【题型】解答题　【知识点】解析几何　【难度】easy
足球教练带领运动员对“带球射门”进行专项训练.如图，教练员指导运动员沿着与边路$DC$平行的路线带球并起脚射门，教练员强调要在路线上的相应位置$P$处起脚射门进球的可能性最佳（即点$P$对球门$AB$所张的角$\angle APB$最大），假如每条虚线都表示在规定的区域$BCDE$内为运动员预设的带球路线，而每条路线上都有一个最佳起脚射门点$P$，为了研究方便，如图建立坐标系，设$A(-1,0)$、$B(1,0)$，$P$在$x$轴的上方.

\noindent (1)若$\angle APB = \dfrac{\pi}{6}$，求此时$\triangle ABP$的外接圆的圆心坐标\\
\noindent (2)过点$P$作$x$轴的垂线，垂足为$H$，若$H(4,0)$，求当$\angle APB$最大时，点$P$的坐标
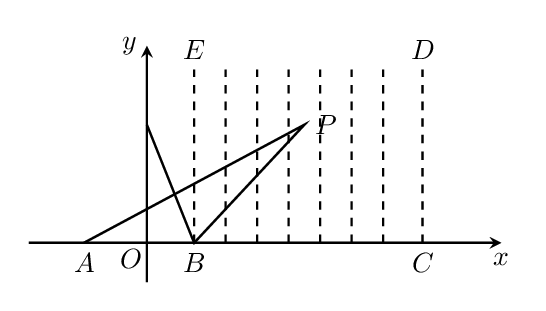
【解答】
\noindent 【答案】(1)$(0,\sqrt{3})$;\\
\noindent (2)$(4,\sqrt{15})$\\
\noindent 【分析】（1）利用正弦定理求出$\triangle ABP$的外接圆半径，再设出圆心坐标，借助勾股定理求解即得.\\
\noindent （2）利用直角三角形边角关系，用点$P$的纵坐标表示$\tan\angle APH,\tan\angle BPH$，再利用差角的正切公式建立函数关系，借助基本不等式求解即得.\\
\noindent 【详解】（1）在$\triangle ABP$中，设其外接圆半径为$R$，$AB=2$,$\angle APB=\dfrac{\pi}{6}$，\\
\noindent 由正弦定理得$2R=\dfrac{AB}{\sin\angle APB}=4$，解得$R=2$，\\
\noindent 显然$\triangle ABP$的外接圆圆心在线段$AB$的中垂线，即$y$轴上，设圆心坐标为$(0,y_0)$,$y_0>0$，\\
\noindent 于是$1+y_0^2=4$，解得$y_0=\sqrt{3}$，\\
\noindent 所以$\triangle ABP$的外接圆的圆心坐标为$(0,\sqrt{3})$.\\
\noindent （2）设点$P(4,t)$,$t>0$，显然$AH=5$,$BH=3$，而$PH\perp x$轴，\\
\noindent 则$\tan\angle APH=\dfrac{AH}{PH}=\dfrac{5}{t}$,$\tan\angle BPH=\dfrac{BH}{PH}=\dfrac{3}{t}$，\\
\noindent 于是$\tan\angle APB=\tan(\angle APH-\angle BPH)=\dfrac{\dfrac{5}{t}-\dfrac{3}{t}}{1+\dfrac{5}{t}\cdot\dfrac{3}{t}}=\dfrac{2}{t+\dfrac{15}{t}}\leq\dfrac{2}{2\sqrt{15}}=\dfrac{\sqrt{15}}{15}$，\\
\noindent 当且仅当$t=\dfrac{15}{t}$，即$t=\sqrt{15}$时取等号，而$\angle APB$是锐角，正切函数$y=\tan x$在$\left(0,\dfrac{\pi}{2}\right)$上单调递增，\\
\noindent 因此$\angle APB$最大，当且仅当$\tan\angle APB$最大，\\
\noindent 所以当$\angle APB$最大时，点$P$的坐标是$(4,\sqrt{15})$.

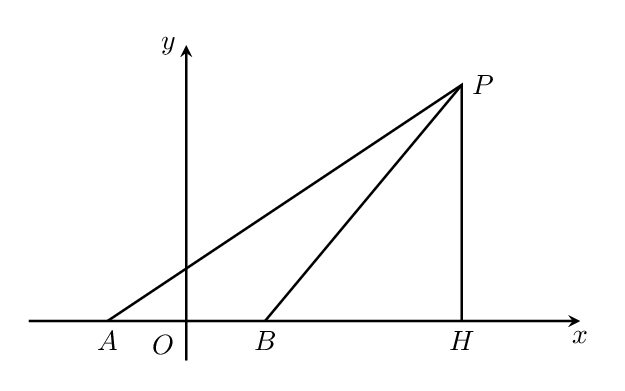